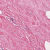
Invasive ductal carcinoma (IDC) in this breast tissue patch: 0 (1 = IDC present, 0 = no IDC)